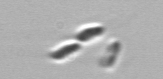
Label: Dinobryon